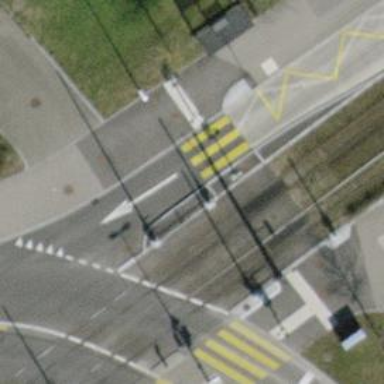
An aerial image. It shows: Zebra crossing on the road.